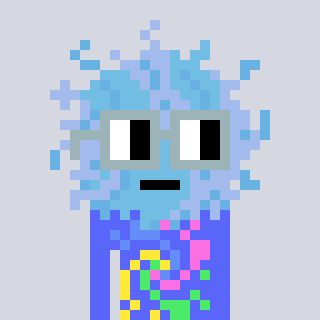
a pixel art character with square dark gray glasses, a lint-shaped head and a purple-colored body on a cool background